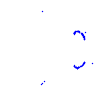
Particle: kaon